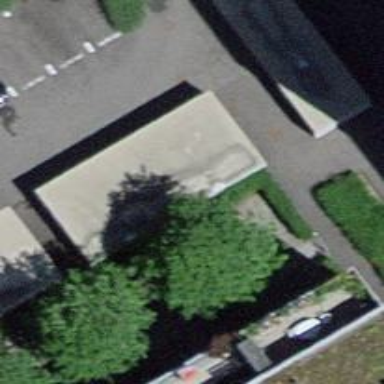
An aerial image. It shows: View of roof of building.